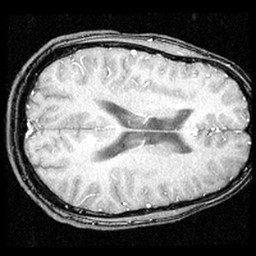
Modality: inplaneT1
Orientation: axial
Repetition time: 0.2 s
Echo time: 0.0036 s